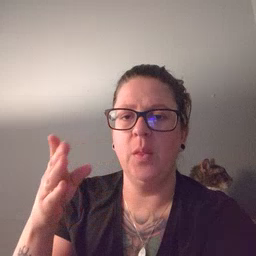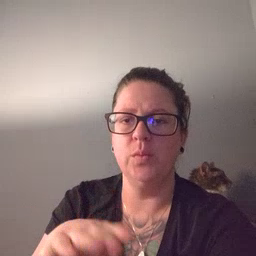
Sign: close